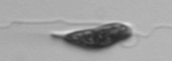
Label: Euglena